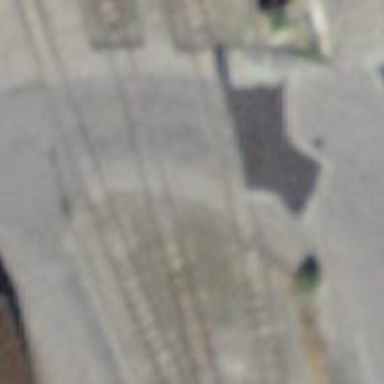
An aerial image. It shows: Railway level crossing.